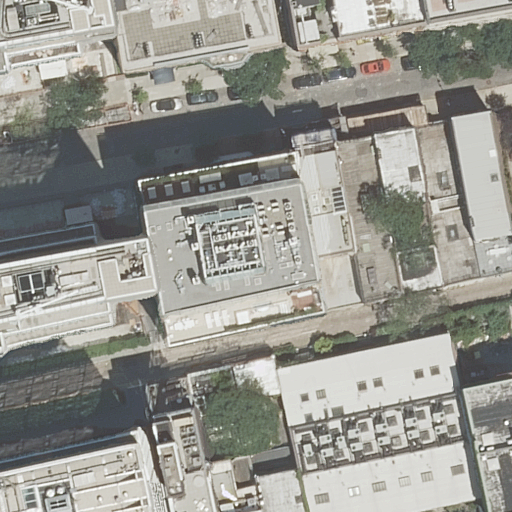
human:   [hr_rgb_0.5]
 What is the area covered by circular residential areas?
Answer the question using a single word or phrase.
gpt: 0m2

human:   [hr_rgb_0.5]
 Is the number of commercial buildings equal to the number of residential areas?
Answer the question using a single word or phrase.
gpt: no

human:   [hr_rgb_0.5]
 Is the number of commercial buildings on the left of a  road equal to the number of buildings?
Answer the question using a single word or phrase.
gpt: no

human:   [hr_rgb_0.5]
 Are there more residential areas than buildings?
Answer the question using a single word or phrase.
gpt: no

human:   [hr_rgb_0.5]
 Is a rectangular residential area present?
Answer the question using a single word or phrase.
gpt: yes

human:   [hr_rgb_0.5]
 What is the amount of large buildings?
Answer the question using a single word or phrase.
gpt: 3

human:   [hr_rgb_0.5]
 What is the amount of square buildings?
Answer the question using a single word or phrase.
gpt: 0

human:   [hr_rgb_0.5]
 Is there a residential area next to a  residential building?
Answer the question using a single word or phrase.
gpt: yes

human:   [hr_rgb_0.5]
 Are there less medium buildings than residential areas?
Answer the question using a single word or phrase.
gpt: no

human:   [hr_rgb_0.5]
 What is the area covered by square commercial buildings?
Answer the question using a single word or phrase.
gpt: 0m2

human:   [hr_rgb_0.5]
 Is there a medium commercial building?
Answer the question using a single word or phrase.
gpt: no

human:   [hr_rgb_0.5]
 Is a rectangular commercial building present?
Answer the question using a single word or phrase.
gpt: no

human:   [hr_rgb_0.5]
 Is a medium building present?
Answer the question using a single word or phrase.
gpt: yes

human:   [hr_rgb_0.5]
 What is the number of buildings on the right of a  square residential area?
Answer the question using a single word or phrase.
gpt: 0

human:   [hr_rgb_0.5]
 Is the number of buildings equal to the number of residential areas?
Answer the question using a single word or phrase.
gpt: no

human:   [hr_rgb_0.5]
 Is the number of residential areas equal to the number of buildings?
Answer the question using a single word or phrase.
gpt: no

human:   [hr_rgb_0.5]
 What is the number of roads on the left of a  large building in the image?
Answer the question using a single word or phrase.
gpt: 0

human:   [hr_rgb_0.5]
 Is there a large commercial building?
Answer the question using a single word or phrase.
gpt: no

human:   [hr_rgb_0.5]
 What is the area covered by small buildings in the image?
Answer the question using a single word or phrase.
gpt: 530m2

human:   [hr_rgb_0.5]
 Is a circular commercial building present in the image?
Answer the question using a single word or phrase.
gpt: no

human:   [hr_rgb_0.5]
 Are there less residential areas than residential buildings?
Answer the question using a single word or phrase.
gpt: yes

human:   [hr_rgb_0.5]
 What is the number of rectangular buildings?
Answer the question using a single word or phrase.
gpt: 19

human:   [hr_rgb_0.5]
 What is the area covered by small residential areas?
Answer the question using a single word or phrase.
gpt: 0m2

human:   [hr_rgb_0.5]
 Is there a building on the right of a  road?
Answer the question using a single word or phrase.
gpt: yes

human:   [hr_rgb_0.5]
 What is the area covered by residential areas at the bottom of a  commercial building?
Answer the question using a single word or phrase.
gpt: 0m2

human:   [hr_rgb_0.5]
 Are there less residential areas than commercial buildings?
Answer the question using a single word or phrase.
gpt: no

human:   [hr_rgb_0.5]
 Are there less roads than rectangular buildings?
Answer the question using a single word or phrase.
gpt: yes

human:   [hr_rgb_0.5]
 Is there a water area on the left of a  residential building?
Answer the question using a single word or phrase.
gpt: no

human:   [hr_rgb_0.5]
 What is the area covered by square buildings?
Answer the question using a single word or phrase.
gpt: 0m2

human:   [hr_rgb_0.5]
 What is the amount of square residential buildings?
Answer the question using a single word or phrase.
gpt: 0

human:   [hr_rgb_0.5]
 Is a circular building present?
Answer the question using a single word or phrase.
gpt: no

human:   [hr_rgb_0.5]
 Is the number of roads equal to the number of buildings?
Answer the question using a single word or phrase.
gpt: no

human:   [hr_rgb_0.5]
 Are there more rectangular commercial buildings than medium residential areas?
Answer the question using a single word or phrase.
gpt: no

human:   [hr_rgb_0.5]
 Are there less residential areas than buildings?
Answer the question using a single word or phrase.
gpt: yes

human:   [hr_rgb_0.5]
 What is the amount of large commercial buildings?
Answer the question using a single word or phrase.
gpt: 0

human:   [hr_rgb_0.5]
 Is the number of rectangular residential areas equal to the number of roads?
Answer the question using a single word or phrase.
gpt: no